Question:
I have tried this code but it giving me blank list.
'''
Future getDocs() async {
QuerySnapshot querySnapshot = await FirebaseFirestore.instance.collection("users").get();
for (int i = 0; i < querySnapshot.docs.length; i++) {
var a = querySnapshot.docs[i];
print(a.id);
}
}
'''
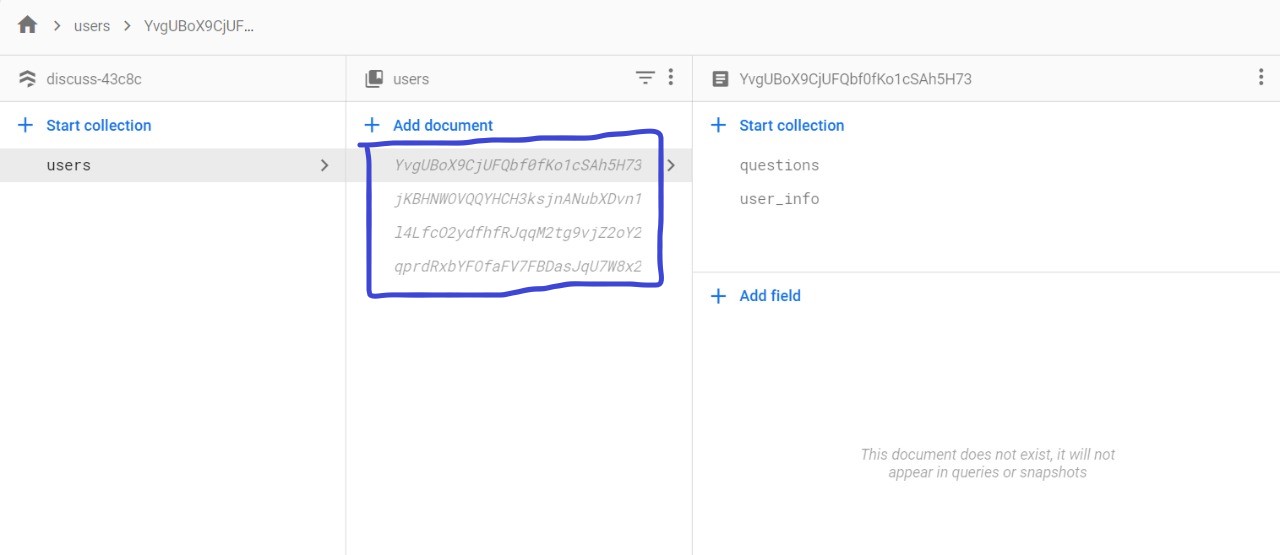
Answer: If you check the bottom right of your screenshots, it says:
> The document does not exist, it will not appear in queries or snapshots.
So while there is a document ID, that is only shown in the console so that you can select the subcollections. There is no actual document data for the selected document ID.
In fact, all the document IDs in your 'users' collection are shown in italic, because there are no actual documents for any of them. And as the message says, that means they won't show up in read operations.
---
The simplest way to get the user documents too, is to actually create those documents when you also add the subcollection. What fields you add to the document doesn't really matter, but I tend to start with a 'createdAt' timestamp.
---
Alternatively, you can run a <URL> across one of the subcollections and then for each resulting document look up the parent document, so determine the IDs.
Something like:
'''
QuerySnapshot querySnapshot = await
FirebaseFirestore.instance.collectionGroup("user_info").get();
// collection group query
for (int i = 0; i < querySnapshot.docs.length; i++) {
var doc = querySnapshot.docs[i];
print(doc.id);
print(doc.reference.parent.parent.id); // print parent document id
}
'''
Given that you may end up reading way more documents here, I'd consider this a workaround though, and typically only use it to generate the missing data once.
---
Also see:
- <URL>